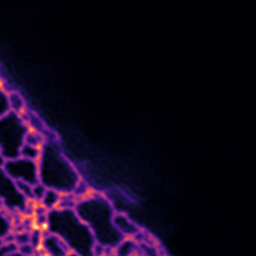
Label: Super-resolution ER image